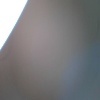
Label: space